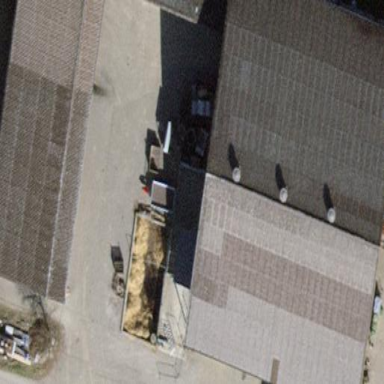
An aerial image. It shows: Farm auxiliary building.